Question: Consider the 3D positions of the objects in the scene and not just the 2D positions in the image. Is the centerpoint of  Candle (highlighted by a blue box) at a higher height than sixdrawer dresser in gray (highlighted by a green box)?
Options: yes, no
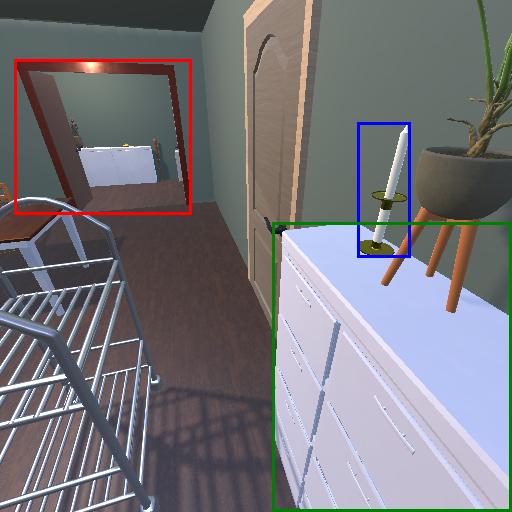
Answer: yes